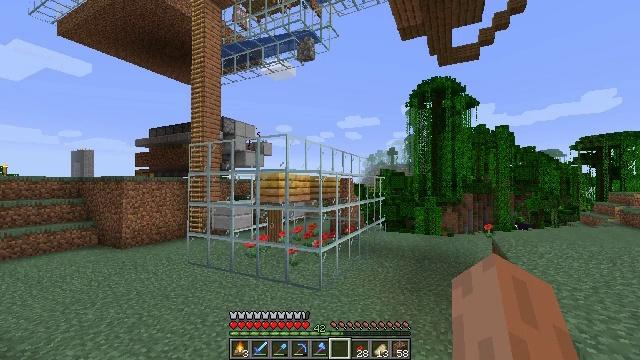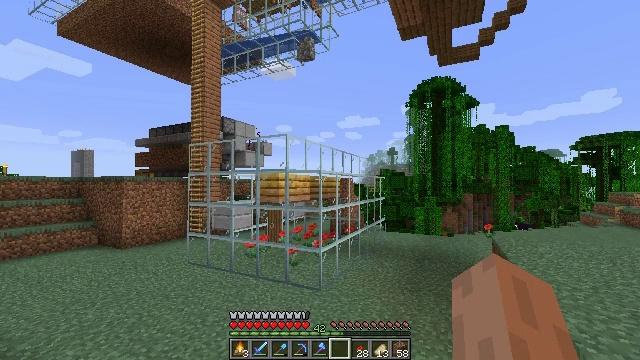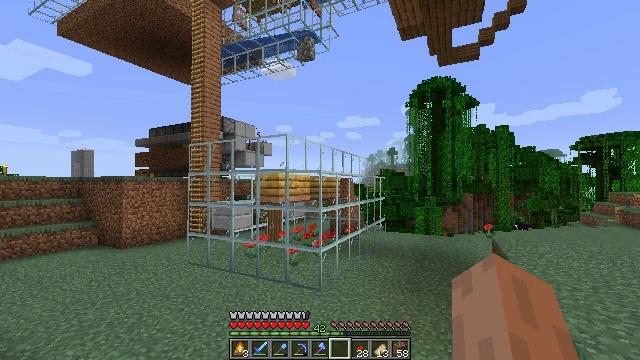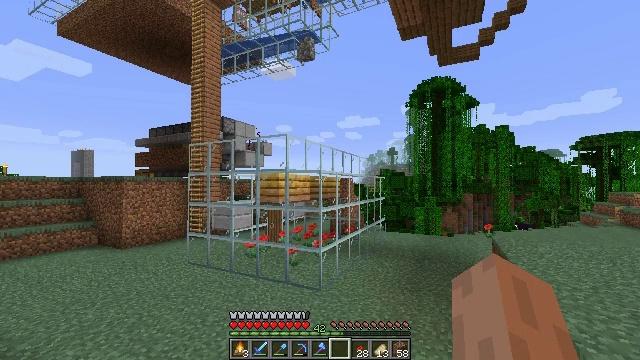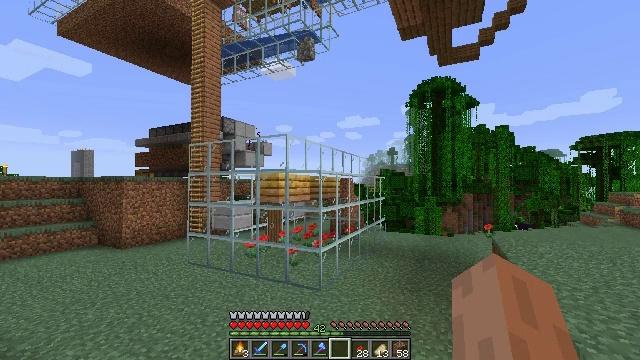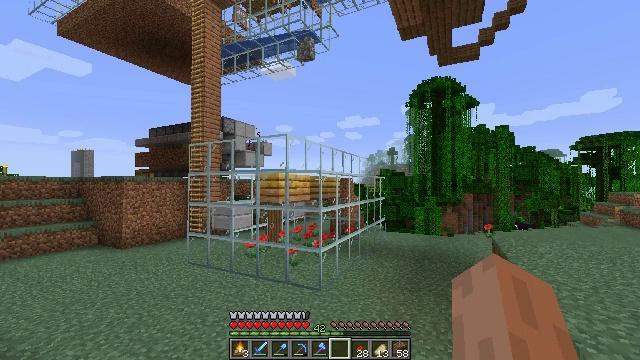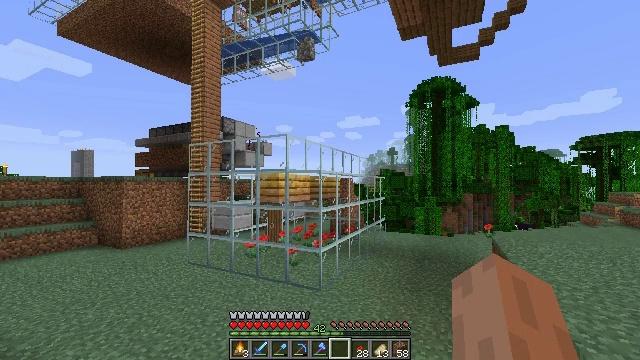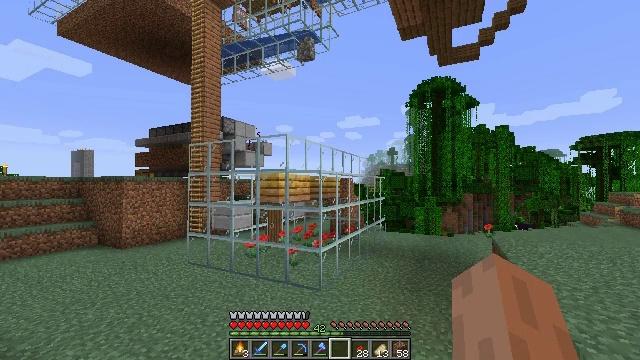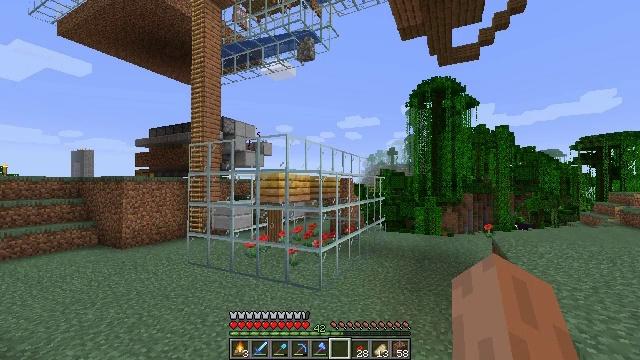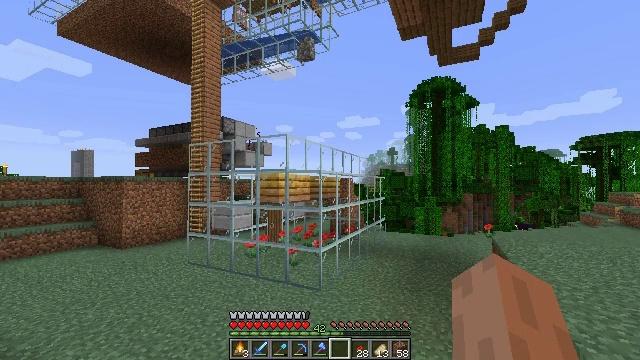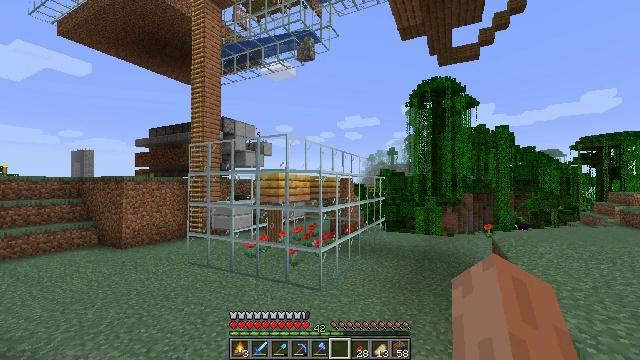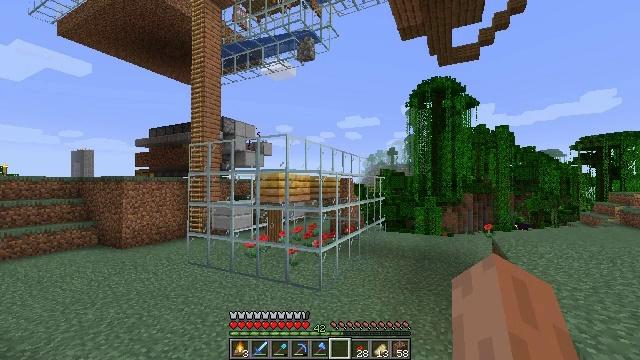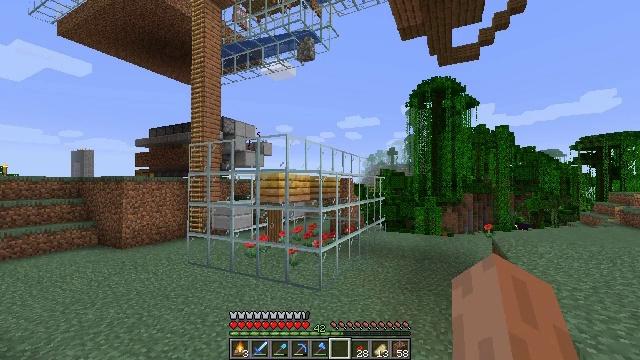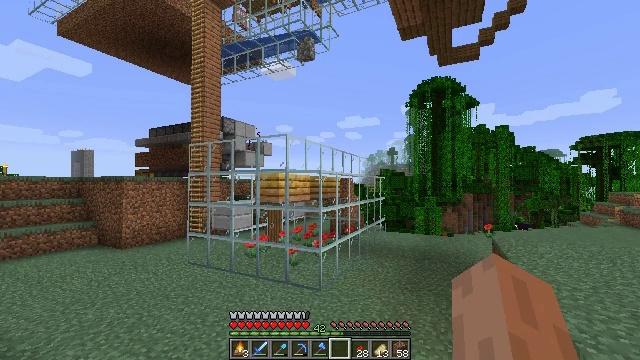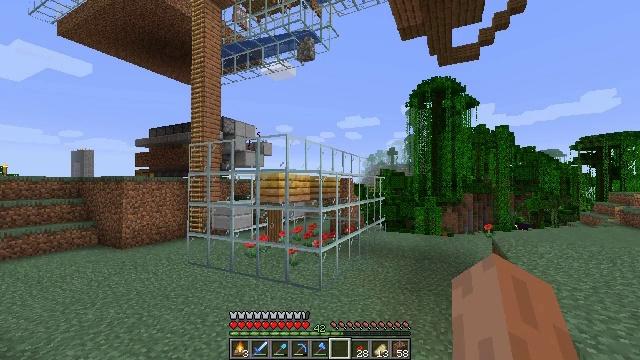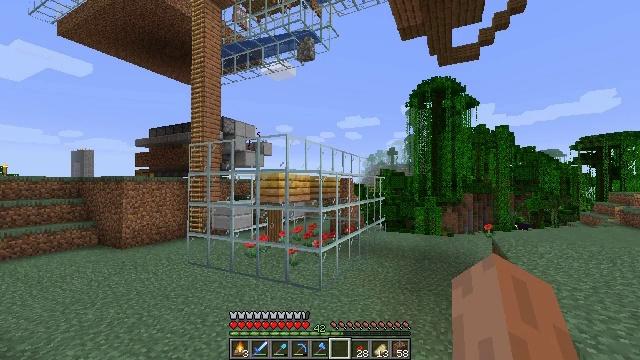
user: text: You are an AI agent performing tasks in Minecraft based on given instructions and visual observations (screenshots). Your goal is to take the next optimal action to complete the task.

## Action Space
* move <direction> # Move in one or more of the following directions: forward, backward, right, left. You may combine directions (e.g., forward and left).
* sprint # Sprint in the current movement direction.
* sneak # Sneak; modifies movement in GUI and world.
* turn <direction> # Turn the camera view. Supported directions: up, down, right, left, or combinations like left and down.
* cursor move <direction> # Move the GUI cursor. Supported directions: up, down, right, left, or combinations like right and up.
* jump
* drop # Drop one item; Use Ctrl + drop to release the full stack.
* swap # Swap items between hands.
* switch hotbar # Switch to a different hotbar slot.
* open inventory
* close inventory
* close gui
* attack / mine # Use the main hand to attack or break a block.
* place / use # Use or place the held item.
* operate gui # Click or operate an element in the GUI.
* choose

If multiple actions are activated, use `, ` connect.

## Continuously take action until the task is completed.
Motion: motion action
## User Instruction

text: Remove the smooth stone slab from a structure.
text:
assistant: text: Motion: no_op
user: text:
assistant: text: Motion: no_op
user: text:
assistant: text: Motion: no_op
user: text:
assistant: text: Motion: no_op
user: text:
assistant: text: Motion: no_op
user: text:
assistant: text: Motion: no_op
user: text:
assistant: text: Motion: no_op
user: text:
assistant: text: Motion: no_op
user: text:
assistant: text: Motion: no_op
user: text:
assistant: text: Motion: no_op
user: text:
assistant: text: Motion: no_op
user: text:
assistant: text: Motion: no_op
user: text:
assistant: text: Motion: no_op
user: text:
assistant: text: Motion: no_op
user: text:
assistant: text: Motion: no_op
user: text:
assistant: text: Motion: no_op
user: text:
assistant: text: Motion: no_op
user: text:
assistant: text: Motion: no_op
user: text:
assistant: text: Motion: no_op
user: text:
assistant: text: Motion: no_op
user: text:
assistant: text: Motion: no_op
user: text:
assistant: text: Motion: no_op
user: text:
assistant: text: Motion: no_op
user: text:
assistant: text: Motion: no_op
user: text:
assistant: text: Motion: no_op
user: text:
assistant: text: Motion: no_op
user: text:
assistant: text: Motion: no_op
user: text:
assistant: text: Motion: no_op
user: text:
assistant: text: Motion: no_op
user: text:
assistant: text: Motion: no_op